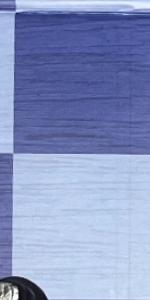
Label: Empty